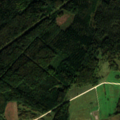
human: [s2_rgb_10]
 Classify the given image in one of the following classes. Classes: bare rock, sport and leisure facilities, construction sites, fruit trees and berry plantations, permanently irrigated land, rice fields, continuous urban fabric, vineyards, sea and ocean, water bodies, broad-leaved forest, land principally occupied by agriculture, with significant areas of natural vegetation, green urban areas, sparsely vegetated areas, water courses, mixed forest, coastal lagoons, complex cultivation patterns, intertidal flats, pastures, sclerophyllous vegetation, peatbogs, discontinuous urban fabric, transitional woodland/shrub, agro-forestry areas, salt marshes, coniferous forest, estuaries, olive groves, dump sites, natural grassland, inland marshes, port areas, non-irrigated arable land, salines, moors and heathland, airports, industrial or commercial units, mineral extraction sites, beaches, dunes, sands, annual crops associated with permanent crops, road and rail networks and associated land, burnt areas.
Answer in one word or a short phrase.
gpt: pastures, broad-leaved forest, coniferous forest, mixed forest, transitional woodland/shrub